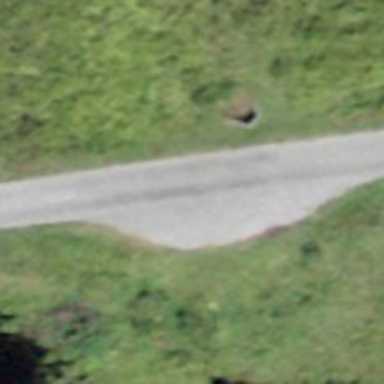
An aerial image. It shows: Passing place on the road.